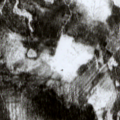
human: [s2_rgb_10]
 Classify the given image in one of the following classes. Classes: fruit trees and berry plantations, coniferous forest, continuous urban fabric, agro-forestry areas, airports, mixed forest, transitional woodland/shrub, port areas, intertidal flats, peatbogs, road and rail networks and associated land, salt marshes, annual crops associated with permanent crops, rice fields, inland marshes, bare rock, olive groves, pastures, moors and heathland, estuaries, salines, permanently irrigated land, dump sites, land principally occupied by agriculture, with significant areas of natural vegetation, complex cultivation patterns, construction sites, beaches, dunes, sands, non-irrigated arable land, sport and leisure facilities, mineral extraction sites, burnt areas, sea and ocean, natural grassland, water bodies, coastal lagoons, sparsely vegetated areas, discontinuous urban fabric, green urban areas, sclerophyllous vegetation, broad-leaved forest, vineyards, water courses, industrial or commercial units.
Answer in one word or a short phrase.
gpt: coniferous forest, transitional woodland/shrub, peatbogs